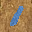
Label: 1